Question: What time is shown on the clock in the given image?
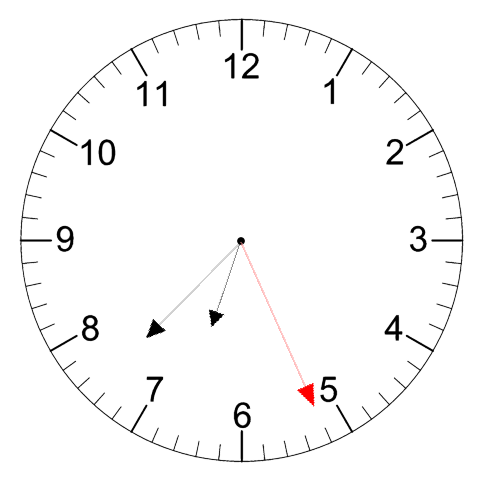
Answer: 06:37:26